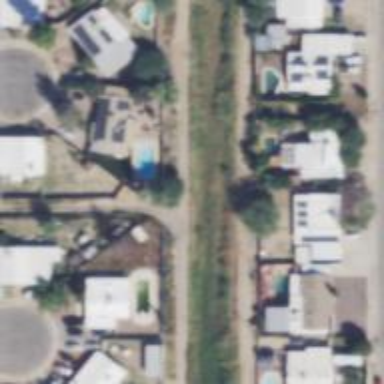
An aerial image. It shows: Alleyway designated as service road.